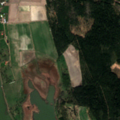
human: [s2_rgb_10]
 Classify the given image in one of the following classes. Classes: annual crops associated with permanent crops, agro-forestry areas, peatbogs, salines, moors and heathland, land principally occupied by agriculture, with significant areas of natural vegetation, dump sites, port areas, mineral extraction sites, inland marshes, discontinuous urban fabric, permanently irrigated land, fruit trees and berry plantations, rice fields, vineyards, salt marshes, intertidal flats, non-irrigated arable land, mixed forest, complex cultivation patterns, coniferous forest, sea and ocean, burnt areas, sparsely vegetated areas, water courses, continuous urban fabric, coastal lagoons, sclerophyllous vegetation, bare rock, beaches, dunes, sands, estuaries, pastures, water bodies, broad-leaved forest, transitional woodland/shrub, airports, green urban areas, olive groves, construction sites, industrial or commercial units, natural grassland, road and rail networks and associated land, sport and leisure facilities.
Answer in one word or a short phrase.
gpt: non-irrigated arable land, coniferous forest, mixed forest, sea and ocean